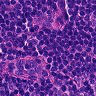
Metastatic tissue present: no